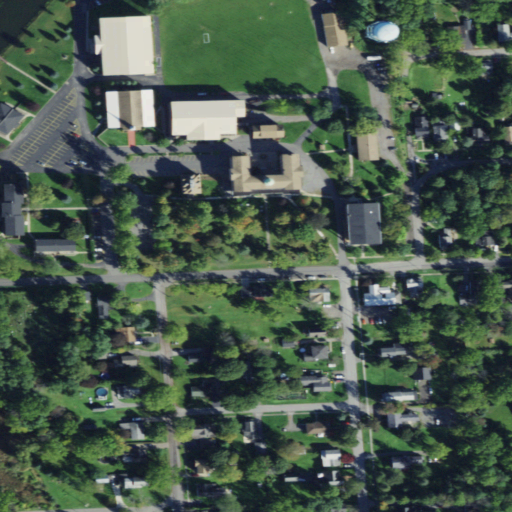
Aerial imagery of mountain in New York named College Hill containing low intensity development, open development, medium intensity development, mixed forest, high intensity development, grassland, deciduous forest, and pasture